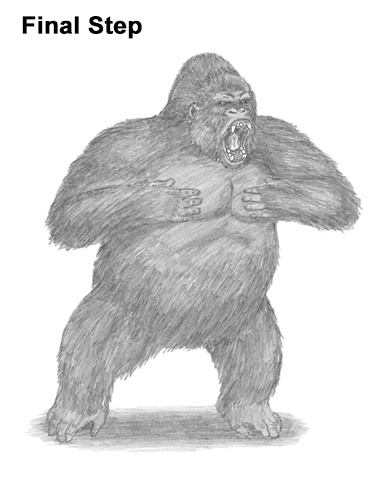
Label: gorilla, Gorilla gorilla